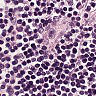
Metastatic tissue present: no